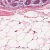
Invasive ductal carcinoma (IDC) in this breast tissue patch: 0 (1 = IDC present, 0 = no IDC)